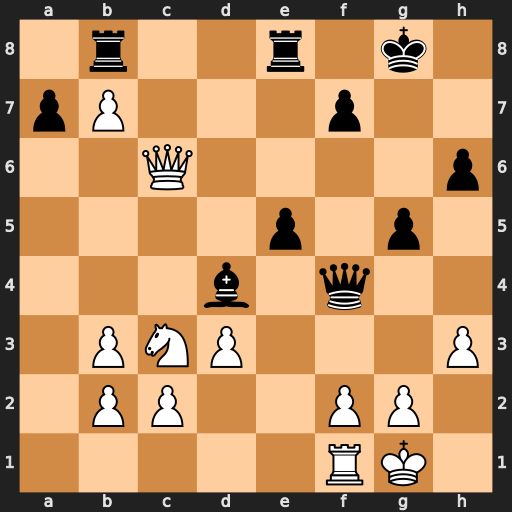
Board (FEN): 1r2r1k1/pP3p2/2Q4p/4p1p1/3b1q2/1PNP3P/1PP2PP1/5RK1
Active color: w
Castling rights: -
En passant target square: -
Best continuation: Nd5 Qf5 Nf6+ Qxf6 Qxf6